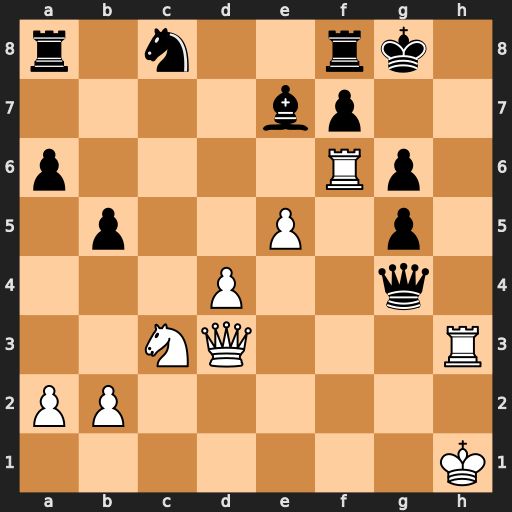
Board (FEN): r1n2rk1/4bp2/p4Rp1/1p2P1p1/3P2q1/2NQ3R/PP6/7K
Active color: w
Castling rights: -
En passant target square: -
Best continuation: Rxg6+ fxg6 Qxg6#